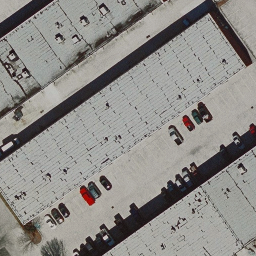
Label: buildings